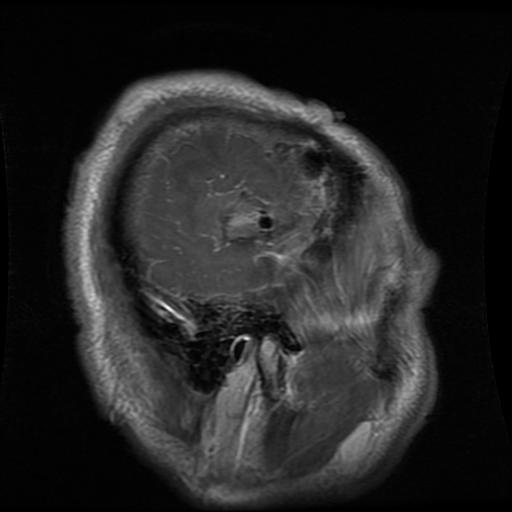
Label: glioma